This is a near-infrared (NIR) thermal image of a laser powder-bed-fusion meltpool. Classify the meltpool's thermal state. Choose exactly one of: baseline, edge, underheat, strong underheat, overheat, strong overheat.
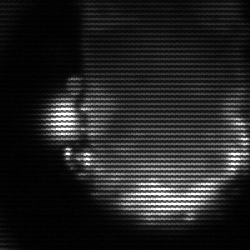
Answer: baseline